Interaction volume radius: 5 \u00c5
Interaction volume height: 25 \u00c5
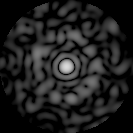
Disorder parameter: 0.8588